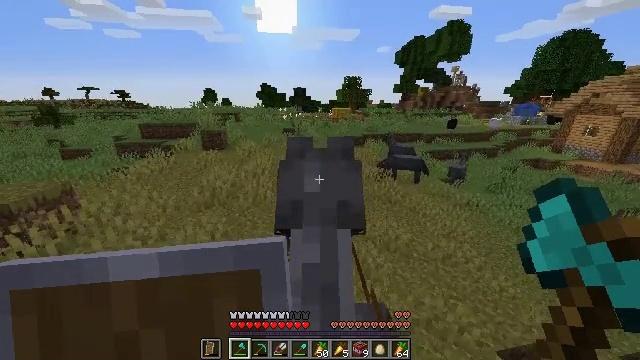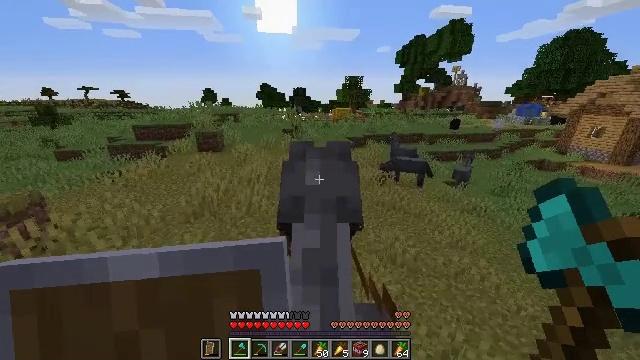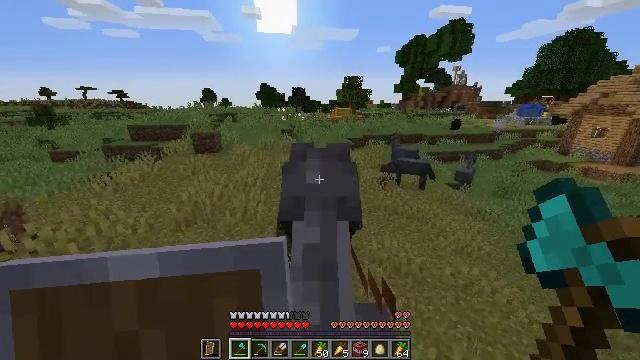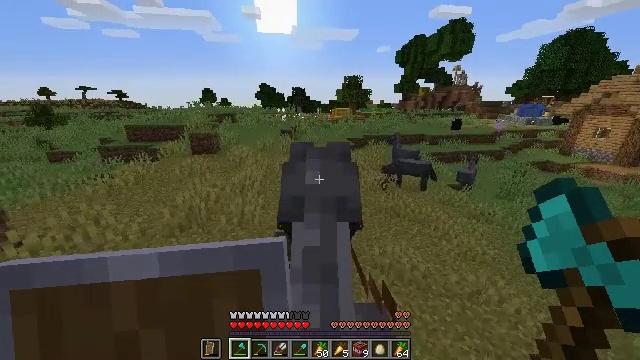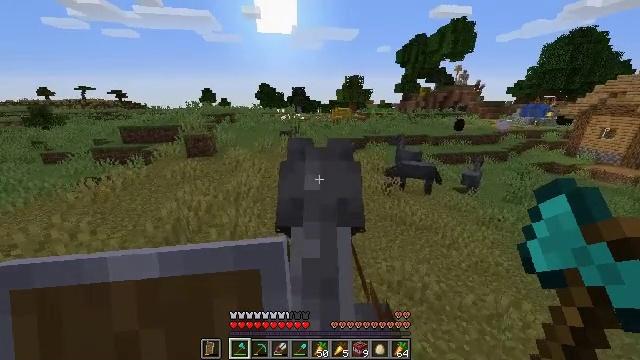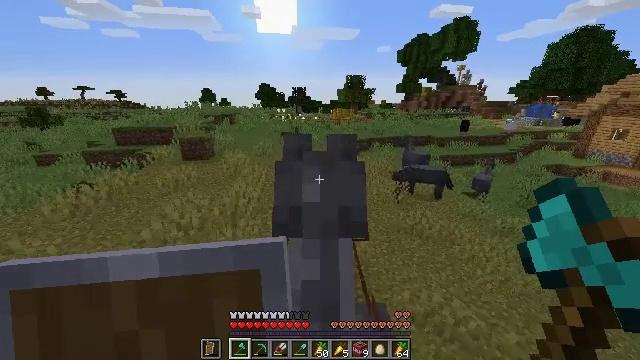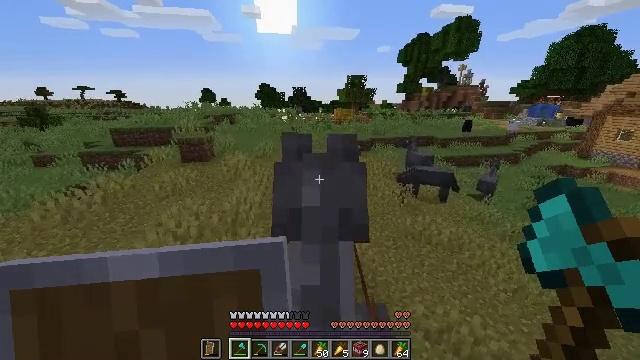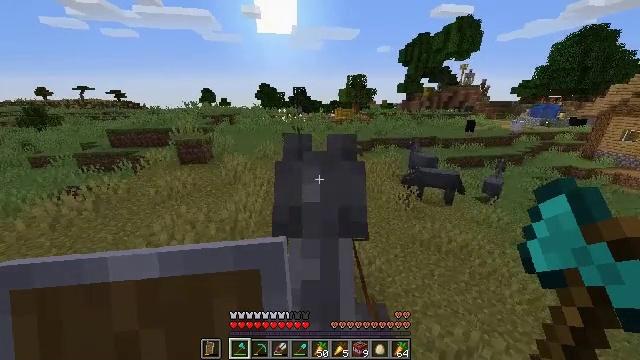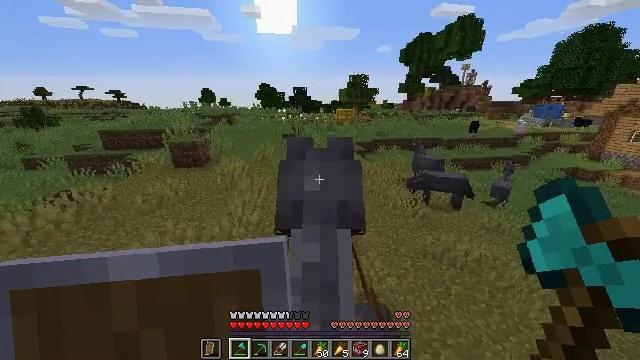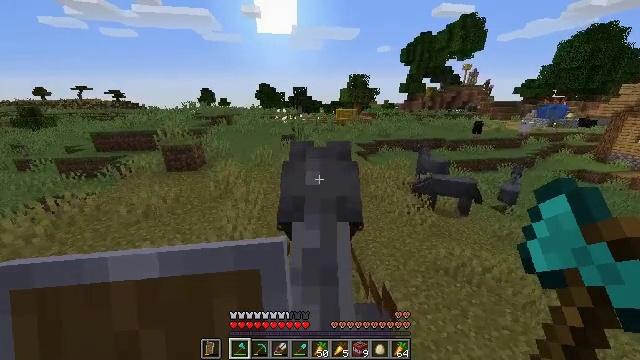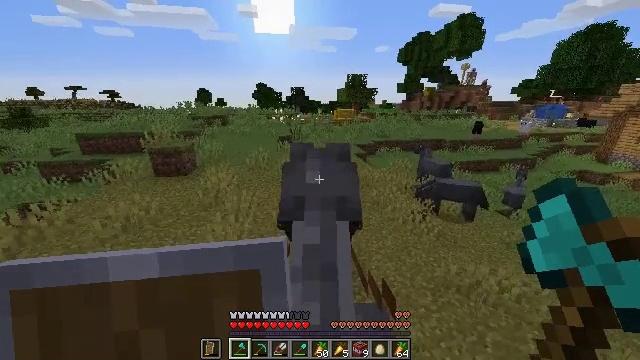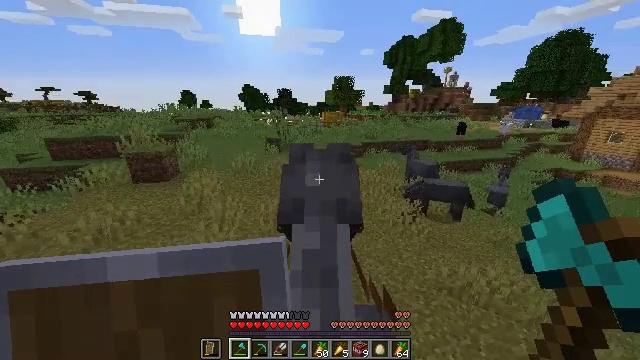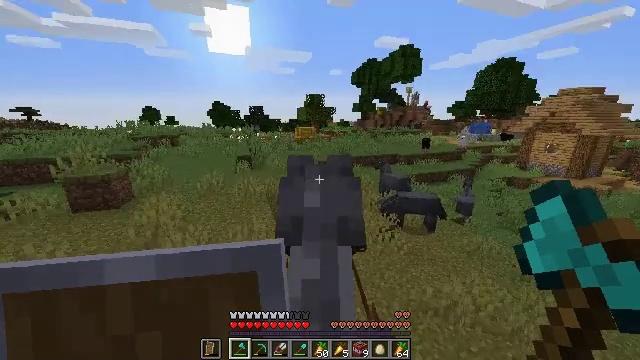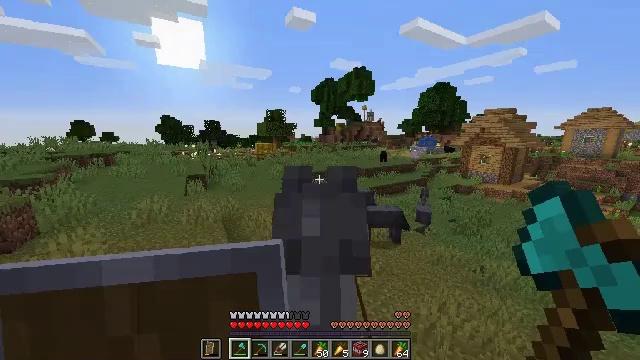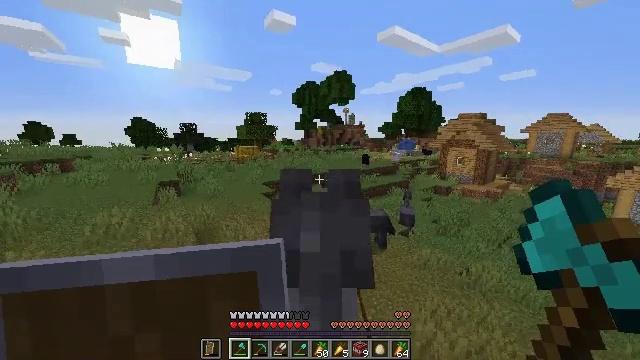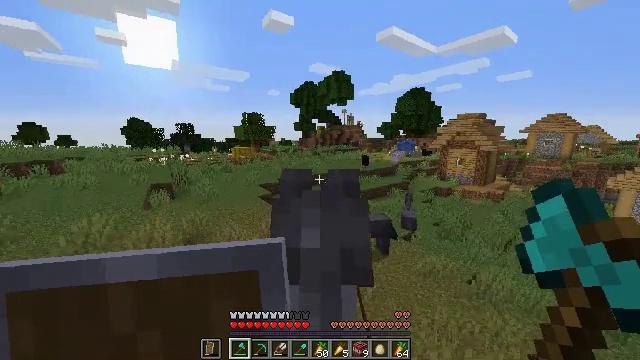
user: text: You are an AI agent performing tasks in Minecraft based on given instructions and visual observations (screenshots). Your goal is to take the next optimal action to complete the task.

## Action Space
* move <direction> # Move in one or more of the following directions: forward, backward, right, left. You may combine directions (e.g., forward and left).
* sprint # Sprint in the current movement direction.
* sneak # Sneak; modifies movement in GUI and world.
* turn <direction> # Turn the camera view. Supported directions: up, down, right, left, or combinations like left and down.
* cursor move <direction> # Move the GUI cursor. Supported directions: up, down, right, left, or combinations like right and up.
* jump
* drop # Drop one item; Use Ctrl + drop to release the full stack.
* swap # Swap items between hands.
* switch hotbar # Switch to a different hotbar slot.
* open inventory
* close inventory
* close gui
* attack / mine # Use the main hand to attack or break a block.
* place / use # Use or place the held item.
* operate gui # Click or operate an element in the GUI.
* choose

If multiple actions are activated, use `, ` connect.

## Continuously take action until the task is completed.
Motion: motion action
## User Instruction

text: Retrieve carrots by attacking the plant.
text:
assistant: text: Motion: move forward, sprint
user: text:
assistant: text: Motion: move forward, sprint
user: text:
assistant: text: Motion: move forward and move left, sprint
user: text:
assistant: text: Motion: move forward and move left, sprint
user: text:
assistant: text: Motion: move forward and move left, sprint
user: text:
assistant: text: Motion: move forward, sprint
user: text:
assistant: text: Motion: move forward, sprint
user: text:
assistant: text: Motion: move forward, sprint
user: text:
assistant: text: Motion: move forward, sprint
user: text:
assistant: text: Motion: move forward, sprint
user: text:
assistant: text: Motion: move forward, sprint, turn right
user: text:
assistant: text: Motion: move forward, sprint, turn right and up
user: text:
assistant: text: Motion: move forward, sprint, turn right and up
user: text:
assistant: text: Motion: move forward, sprint
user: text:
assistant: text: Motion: move forward and move left, sprint
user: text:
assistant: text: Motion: move forward and move left, sprint
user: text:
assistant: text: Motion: move forward and move left, sprint
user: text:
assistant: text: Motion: move forward and move left, sprint
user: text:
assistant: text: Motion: move forward and move left, sprint
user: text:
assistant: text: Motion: move forward and move left, sprint
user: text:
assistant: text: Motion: move forward and move left, sprint, turn left
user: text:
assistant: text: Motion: move forward and move left, sprint, turn left
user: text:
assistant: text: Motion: move forward and move left, sprint, turn left and down
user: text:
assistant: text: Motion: move forward, sprint, turn left and down
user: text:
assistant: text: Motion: move forward, sprint, turn left and down
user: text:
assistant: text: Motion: move forward, sprint, turn left
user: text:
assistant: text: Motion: move forward, sprint, turn left
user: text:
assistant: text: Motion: move forward, sprint, turn left
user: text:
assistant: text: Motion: move forward, sprint, turn left
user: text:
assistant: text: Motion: move forward, sprint, turn left